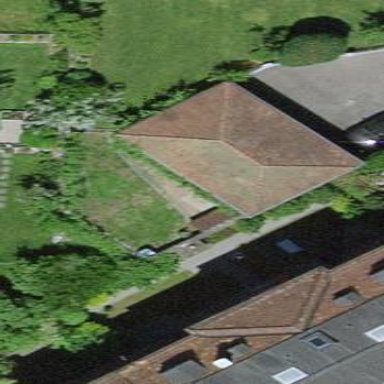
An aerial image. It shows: Group of garages.